Question: I have a people section on a website I'm building which uses isotope for filtering. When I click on a person I want to show their full info on the right. When the click happens I grab the id and store it as a variable. I then have variables named to match up with the grabbed IDs.
How do I use the grabbed ID to target the variables stored in my js file? Currently it only prints out the ID grabbed from the clicked div.
'''
var userOne = "<p>userOne info<p>";
var userTwo = "<p>userTwo info<p>";
var userThree = "<p>userThree info<p>";
$('.item').on("click", function(){
var id = $(this).attr('id'); // this grabs the ID of the div eg userOne
var printId = id; //trying to change the variable so I can use it
$('.bio').html(printID); //this is where it should print out
});
'''
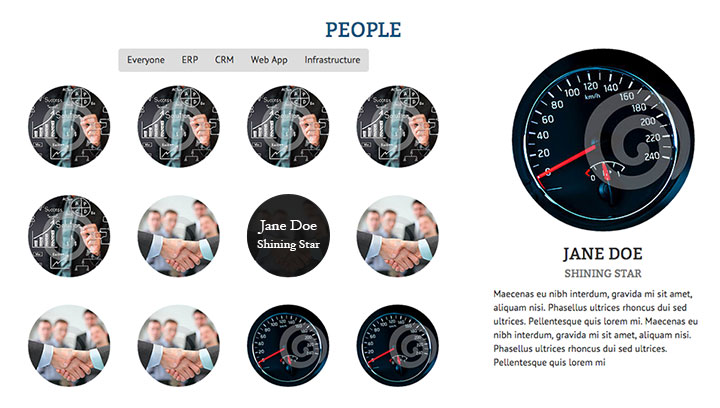
Answer: You can't access a variable name like that, instead what you can do is to access a object's property with a dynamic key
Assuming the variables 'userOne/userTwo' are in the global scope, you can use the bracket notation like
'''
var userOne = "<p>userOne info<p>";
var userTwo = "<p>userTwo info<p>";
var userThree = "<p>userThree info<p>";
$('.item').on("click", function () {
var printId = window[this.id];
$('.bio').html(printID);
});
'''
---
another option is to store those values as properties of an object
'''
var user = {
userOne: "<p>userOne info<p>",
userTwo: "<p>userTwo info<p>",
userThree: "<p>userThree info<p>"
};
$('.item').on("click", function () {
var printId = user[this.id];
$('.bio').html(printID);
});
'''